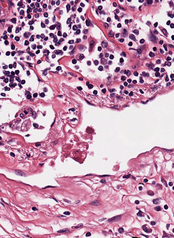
Tumor epithelial tissue: no
Tumor-associated stroma tissue: yes
Normal tissue: no